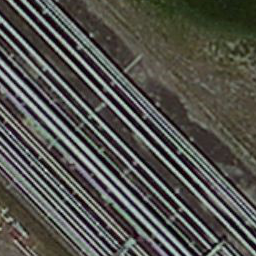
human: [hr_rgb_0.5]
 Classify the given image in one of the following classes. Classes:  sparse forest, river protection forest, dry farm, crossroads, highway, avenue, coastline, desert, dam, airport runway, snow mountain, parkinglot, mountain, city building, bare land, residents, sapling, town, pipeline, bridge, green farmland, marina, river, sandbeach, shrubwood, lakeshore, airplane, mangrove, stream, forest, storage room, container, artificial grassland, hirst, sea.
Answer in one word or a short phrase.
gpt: pipeline